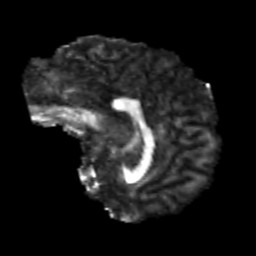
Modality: FA
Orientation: sagittal
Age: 42
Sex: male
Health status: healthy
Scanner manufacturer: philips
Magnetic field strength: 3 T
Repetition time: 4.031 s
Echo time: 0.08907 s